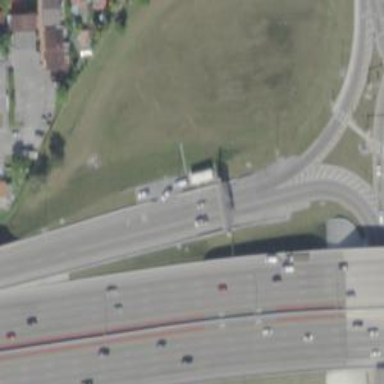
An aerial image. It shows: Toll gantry on the road.